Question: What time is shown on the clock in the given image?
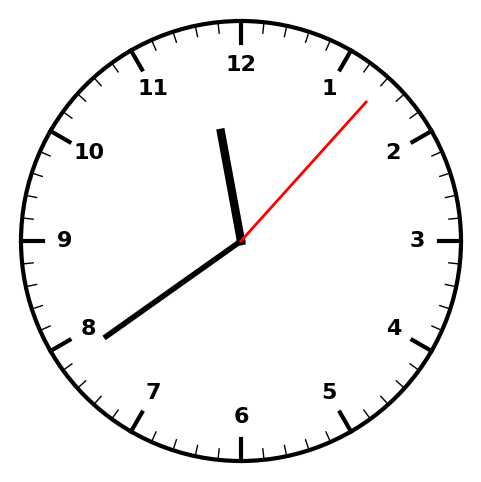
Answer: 11:39:07